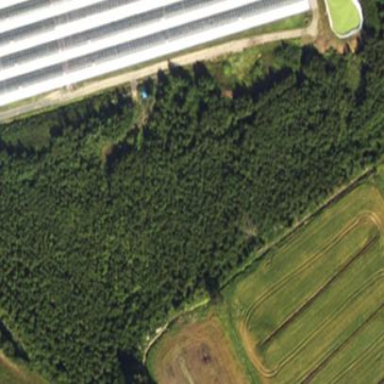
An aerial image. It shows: Greenhouse.